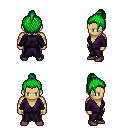
a pixel art fantasy rpg character, male body template, human, tanned skin, purple robe, metal pants, green short topknot hairstyle, maroon shoes, four views (front, back, left, right), 2x2 character sprite sheet, small pixel art, hard edges, no anti-aliasing